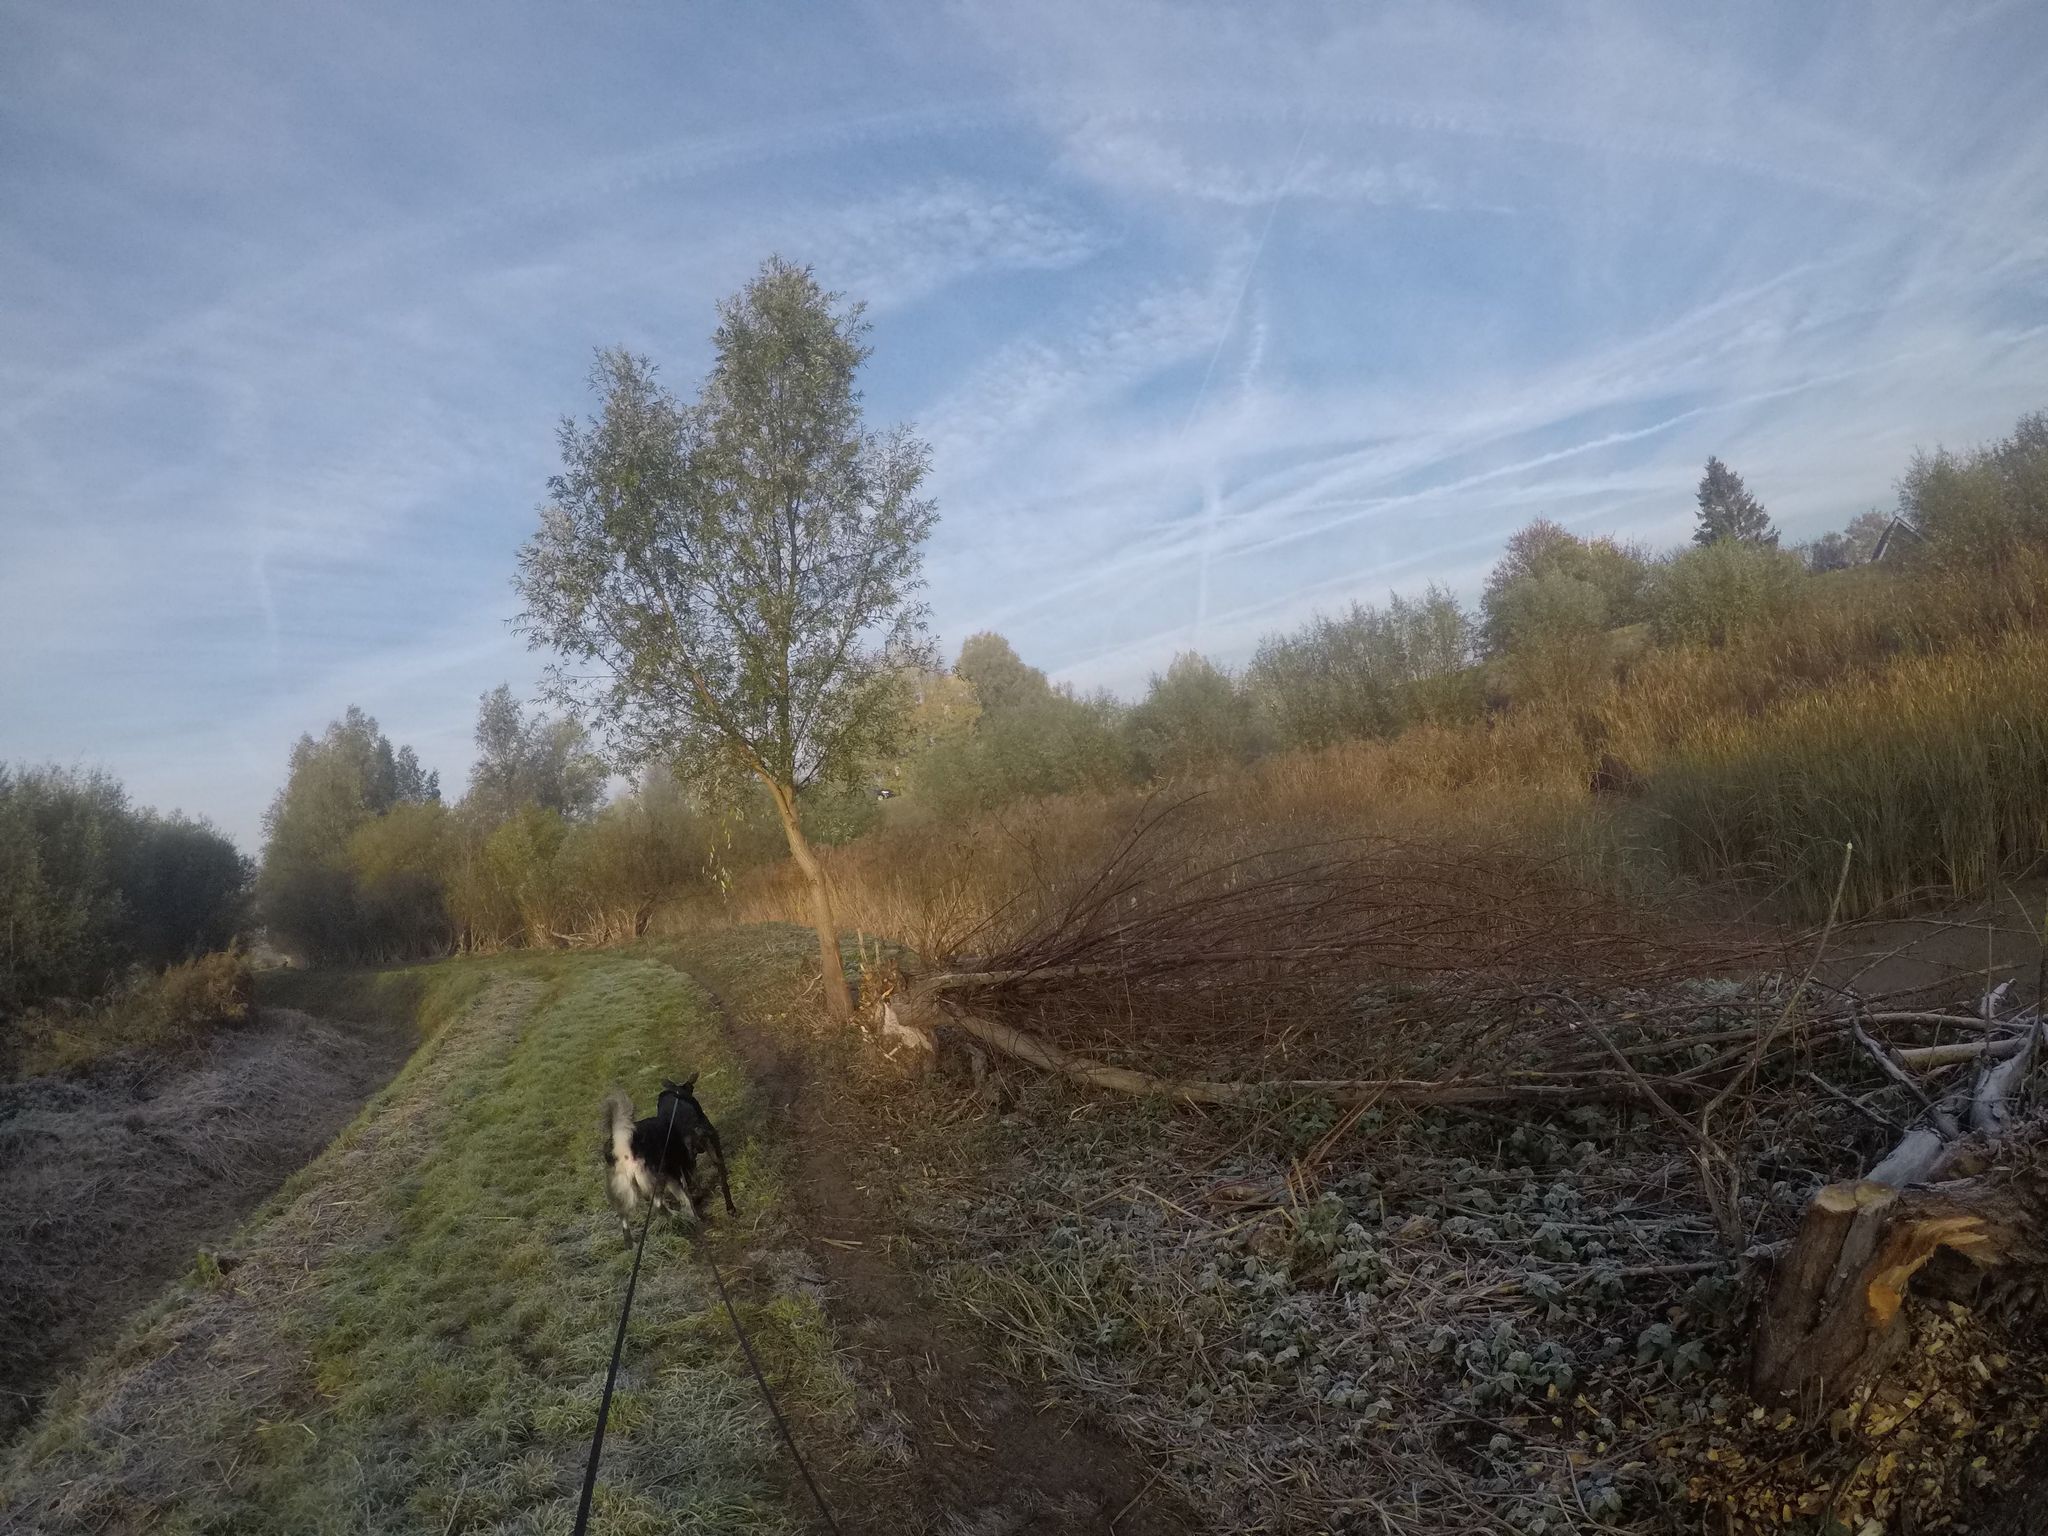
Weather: snowy
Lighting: day
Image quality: slightly poor
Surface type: fields
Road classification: path
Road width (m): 1.0
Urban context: suburban or peri-urban
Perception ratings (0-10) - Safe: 2.85, Lively: 1, Beautiful: 2.76, Boring: 3.15, Depressing: 2.86, Wealthy: 2.05